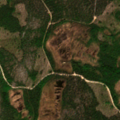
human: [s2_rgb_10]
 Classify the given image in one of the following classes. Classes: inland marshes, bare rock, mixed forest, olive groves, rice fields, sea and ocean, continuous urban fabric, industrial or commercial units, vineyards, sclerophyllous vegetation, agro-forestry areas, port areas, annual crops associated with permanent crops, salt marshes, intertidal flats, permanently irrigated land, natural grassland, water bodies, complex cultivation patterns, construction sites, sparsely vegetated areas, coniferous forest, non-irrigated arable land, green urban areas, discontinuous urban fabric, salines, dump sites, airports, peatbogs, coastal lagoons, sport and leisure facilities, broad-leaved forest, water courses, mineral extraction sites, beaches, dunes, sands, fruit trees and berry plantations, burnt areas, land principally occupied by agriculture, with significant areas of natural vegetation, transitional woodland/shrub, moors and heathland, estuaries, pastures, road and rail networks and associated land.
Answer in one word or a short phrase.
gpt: coniferous forest, mixed forest, transitional woodland/shrub